Question: I'm trying to create a simple Entity model for the chinook database with all the tables and Vs2010 isn't creating any relationships or navigation properties. They certainly exist, they appear in a database diagram in SSMS.
I have another machine (also vs2010 sp1 and sql express 2008 r2) that isn't having this problem, but I have no idea what's different there.
Here's what the created model looks like:

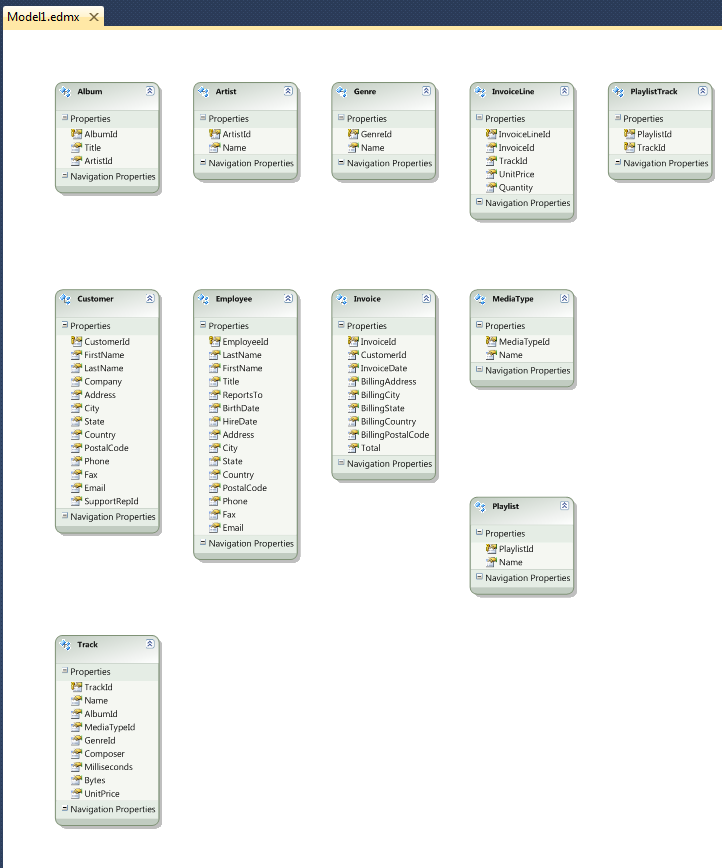
Answer: Skip the following lines when creating your database. I believe they confuse EF:
'''
CREATE UNIQUE INDEX <URL>;
GO
CREATE UNIQUE INDEX <URL>;
GO
CREATE UNIQUE INDEX <URL>;
GO
CREATE UNIQUE INDEX <URL>;
GO
CREATE UNIQUE INDEX <URL>;
GO
CREATE UNIQUE INDEX <URL>;
GO
CREATE UNIQUE INDEX <URL>;
GO
CREATE UNIQUE INDEX <URL>;
GO
CREATE UNIQUE INDEX <URL>;
GO
CREATE UNIQUE INDEX <URL>;
GO
CREATE UNIQUE INDEX <URL>;
GO
'''